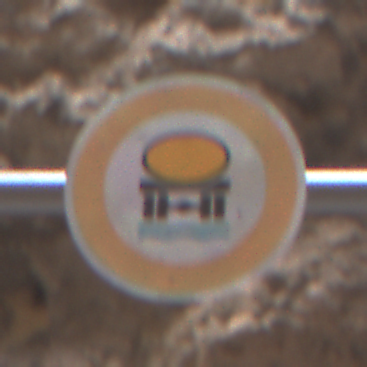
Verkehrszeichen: VerbotFahrzeugeWassergefaehrdenderLadung
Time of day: Midday
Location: Outdoor (Urban)
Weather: PartlyCloudy
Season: NotSpecified
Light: Natural